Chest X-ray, PA view. Patient: 56 years old, sex F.
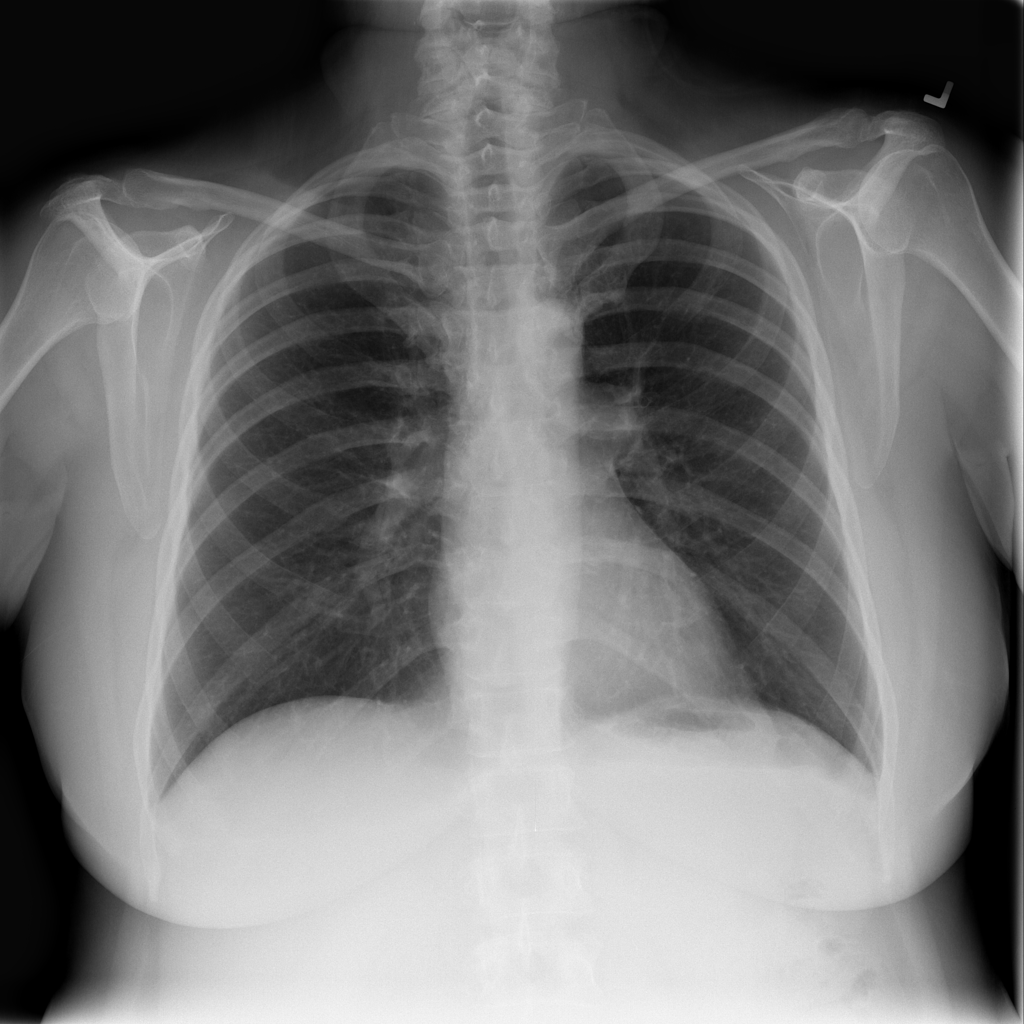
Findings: No Finding